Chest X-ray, PA view. Patient: 21 years old, sex F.
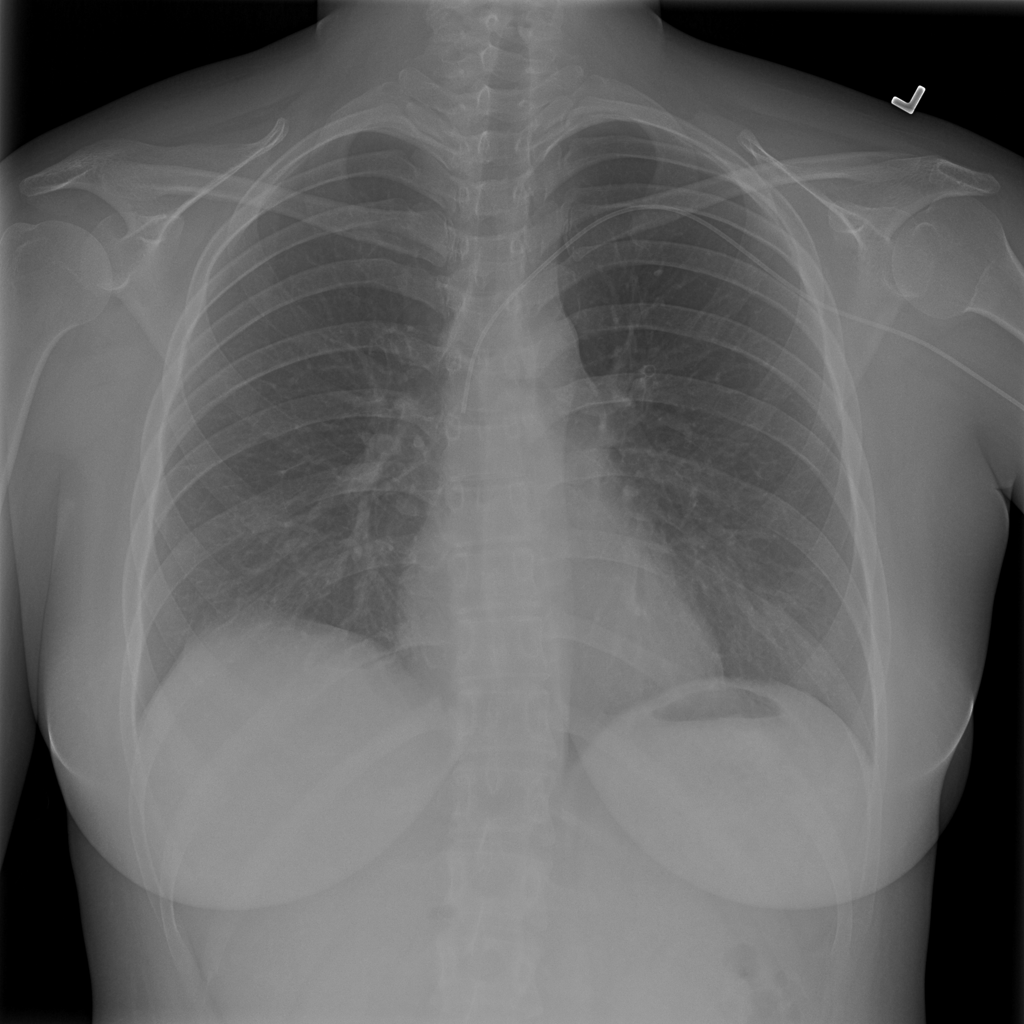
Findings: No Finding